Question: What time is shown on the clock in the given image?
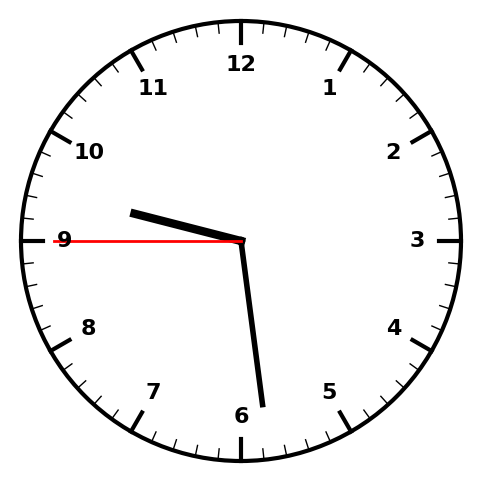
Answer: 09:28:45